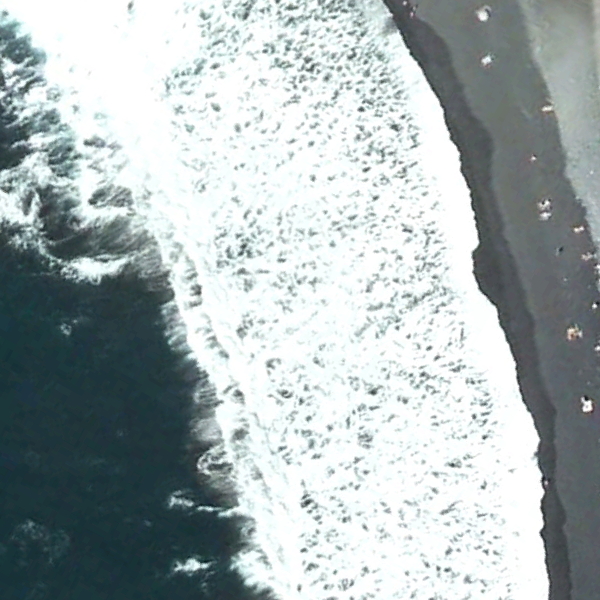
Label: Beach